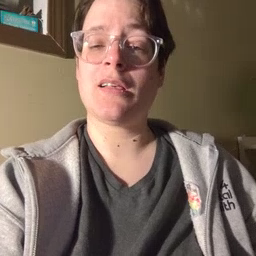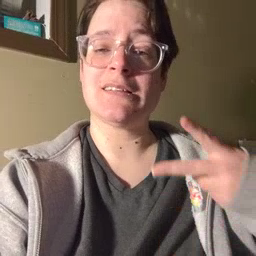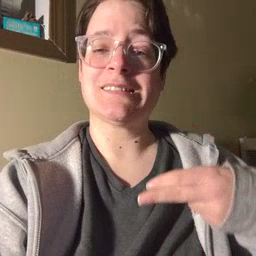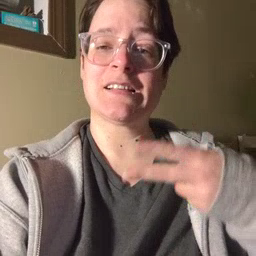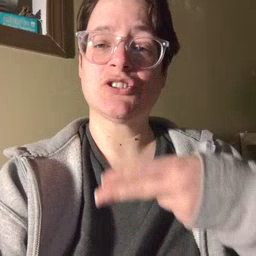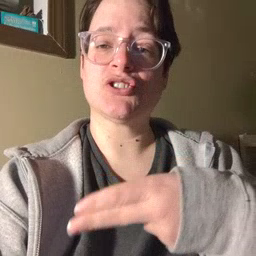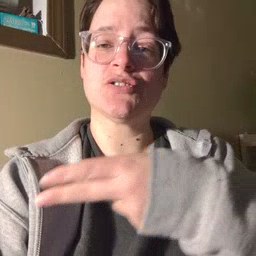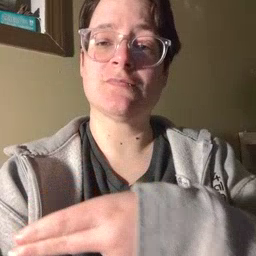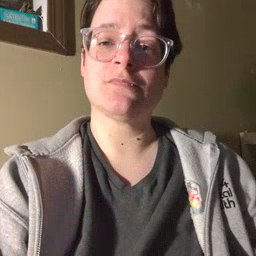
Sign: scissors